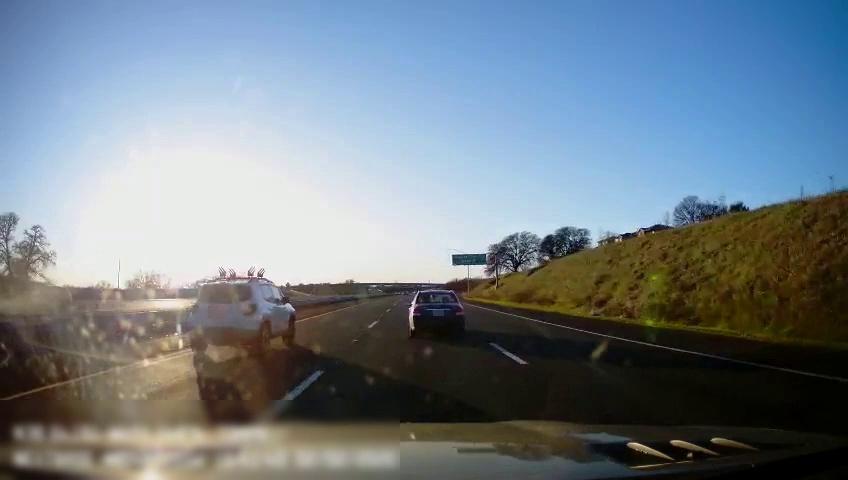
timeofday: Day
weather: Cloudy
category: Drivable Space
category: Vehicles | Car
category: Vehicles | Car
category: Vehicles | SUV
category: Lanes | Alternate Lane
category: Lanes | Current Lane
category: Lanes | Current Lane
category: Lanes | Alternate Lane
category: Traffic | Signs